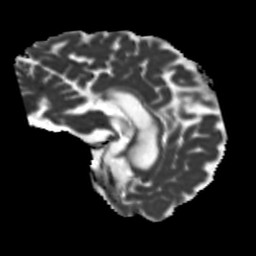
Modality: MD
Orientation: sagittal
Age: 51
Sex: male
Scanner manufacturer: siemens
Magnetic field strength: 3 T
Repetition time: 5.25 s
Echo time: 0.08 s